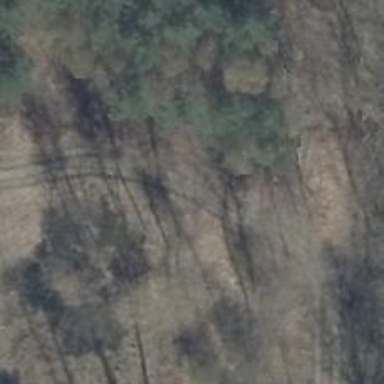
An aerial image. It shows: Dirt track road with grade 4 track type.